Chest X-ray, PA view. Patient: 21 years old, sex F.
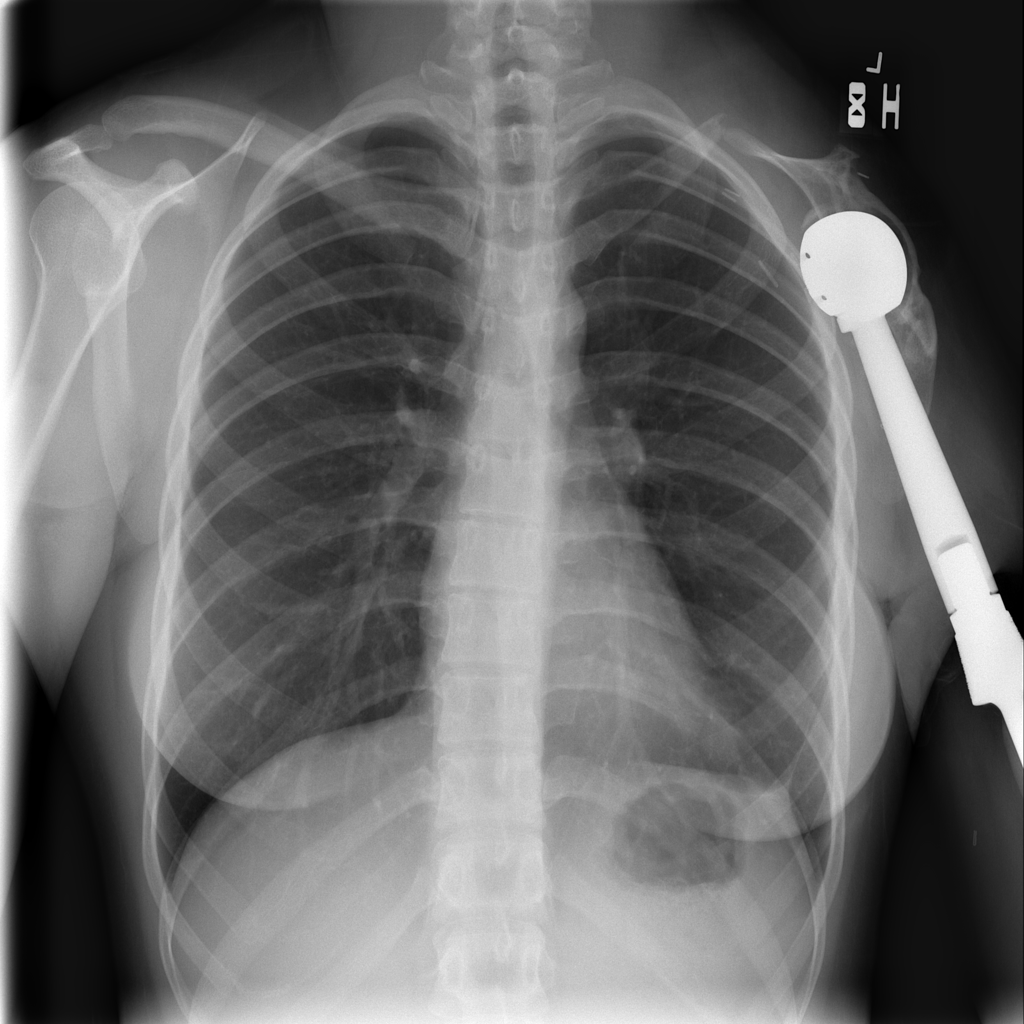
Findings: No Finding